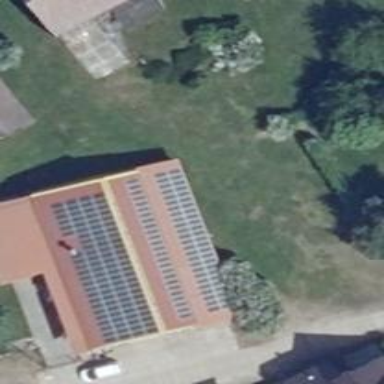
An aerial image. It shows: Solar photovoltaic panel generating electricity through small installation.